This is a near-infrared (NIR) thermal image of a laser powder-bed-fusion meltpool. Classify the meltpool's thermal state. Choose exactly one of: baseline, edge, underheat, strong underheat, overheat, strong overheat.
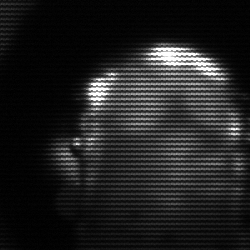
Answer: baseline